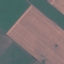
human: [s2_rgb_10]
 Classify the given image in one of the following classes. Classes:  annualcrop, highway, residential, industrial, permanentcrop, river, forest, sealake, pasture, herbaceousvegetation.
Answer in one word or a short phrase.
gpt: AnnualCrop